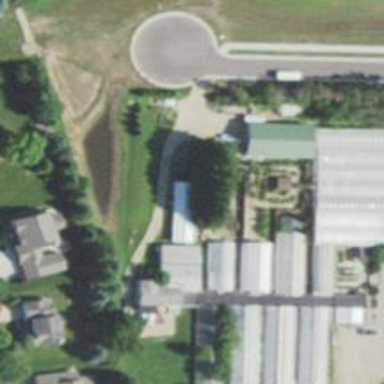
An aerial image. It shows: Plant nursery area.